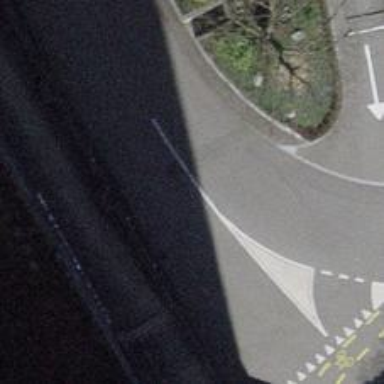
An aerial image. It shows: Residential road with paved surface. There is opposite lane cycleway.